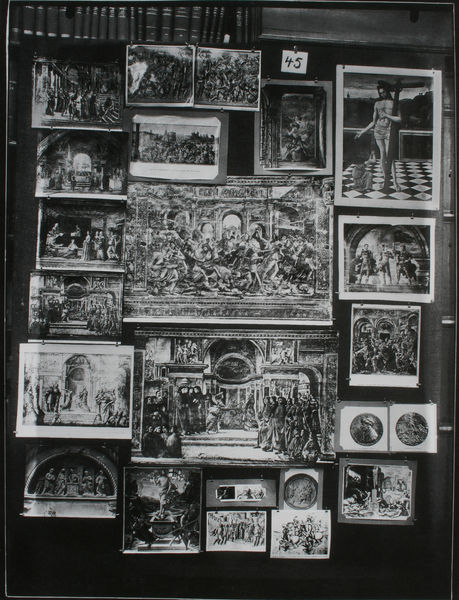
Titel: Der Bilderatlas Mnemosyne - Tafel 45
Künstler: Aby Warburg
Standort: London
Institution: Warburg Institute ©
Schlagwörter: gemälde, kampf, mann, schatten, weiß, menschen, braun, grau, hintergrund, licht, mund, nase, pastell, schwarz, stirn, blick, rot, tuch, malerei, schleife, regal, wand, augen, bibel, gesicht, inkarnat, mensch, bild, bildnis, herr, portrait, porträt, figur, lippen, rouge, rund, bilder, bücher, fotos, bogen, schule, grafik, tafel, brauen, glanz, pupillen, glänzen, collage, galerie, foto, bögen, panzer, schwarz-weiss, viele, pictura, rüstung, kollage, photo, ausstellung, brustpanzer, buchrücken, zahl, ziffer, christus, jesus, antik, bibliothek, sammlung, fresko, nummerierung, szenen, nummer, athen, tympanon, gemischt, münzen, abraham, atlas, fotografien, photos, bilderwand, erinnerungen, hl sebastian, la tour, aufgehangen, warburg, aby warburg, aby, kunstgeschichte, bilderatlas, mnemosyne, pinnwand, reproduktionen, kunsthistoriker, mnesomosyne, 45, visuell, angepinnt